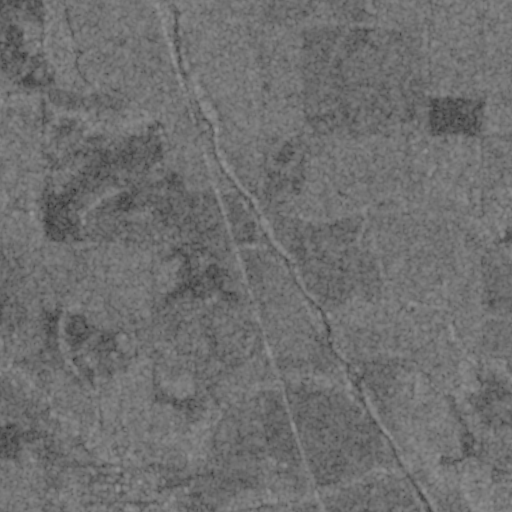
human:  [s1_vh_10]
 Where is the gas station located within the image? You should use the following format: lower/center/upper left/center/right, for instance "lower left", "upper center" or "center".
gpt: The gas station is located in the lower center of the image.
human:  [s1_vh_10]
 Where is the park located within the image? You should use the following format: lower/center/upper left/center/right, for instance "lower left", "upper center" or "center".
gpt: The park is located in the lower left of the image.
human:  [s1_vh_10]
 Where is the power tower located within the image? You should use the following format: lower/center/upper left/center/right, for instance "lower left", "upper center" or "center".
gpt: The power tower is located in the lower of the image.
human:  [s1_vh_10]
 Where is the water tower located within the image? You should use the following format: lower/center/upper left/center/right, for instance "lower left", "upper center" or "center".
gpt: The water tower is located in the lower left of the image.
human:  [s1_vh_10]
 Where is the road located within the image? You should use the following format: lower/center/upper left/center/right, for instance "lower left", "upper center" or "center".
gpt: There is no road in the image.

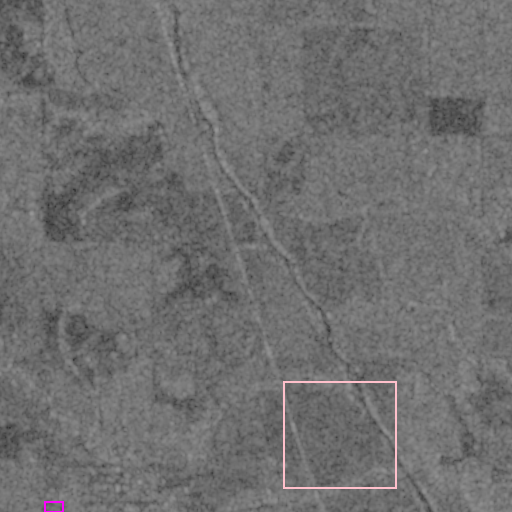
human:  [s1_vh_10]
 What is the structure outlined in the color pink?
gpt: The structure outlined in pink is a crop field.
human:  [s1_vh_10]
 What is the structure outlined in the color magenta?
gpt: The structure outlined in magenta is a park.
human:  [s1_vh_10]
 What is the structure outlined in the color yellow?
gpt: There is no yellow outline.